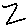
Label: zigzag